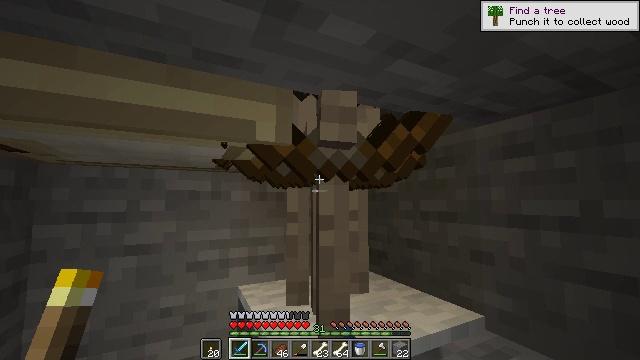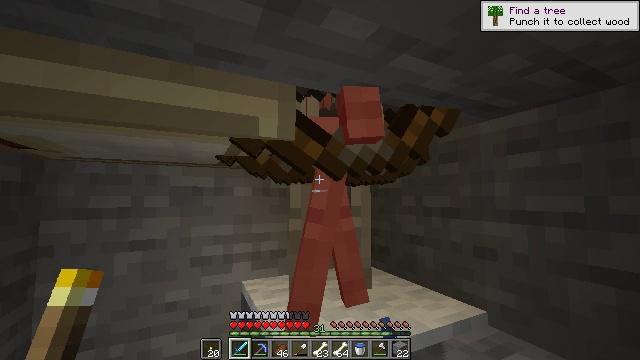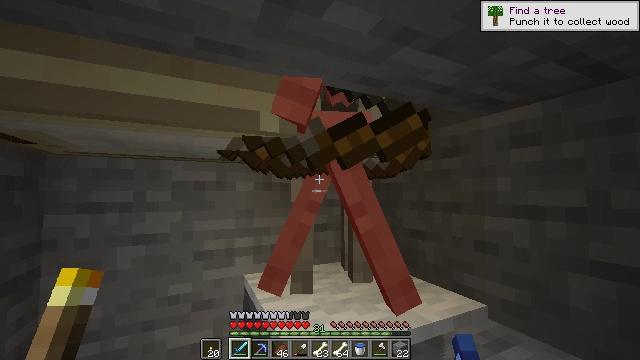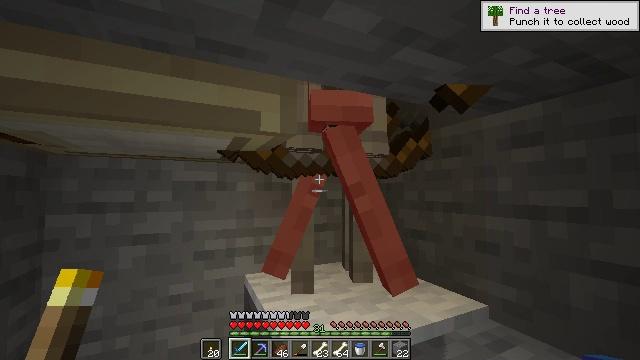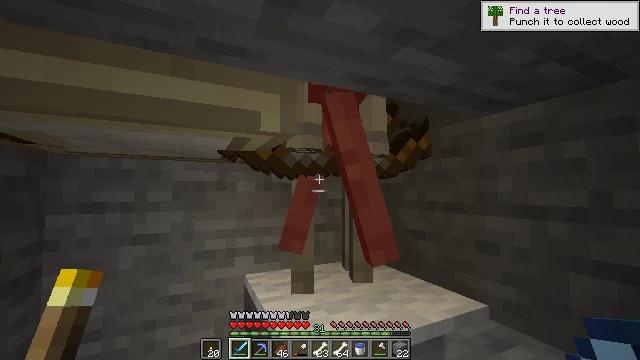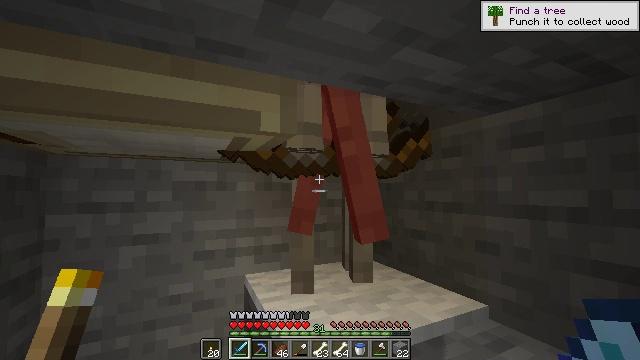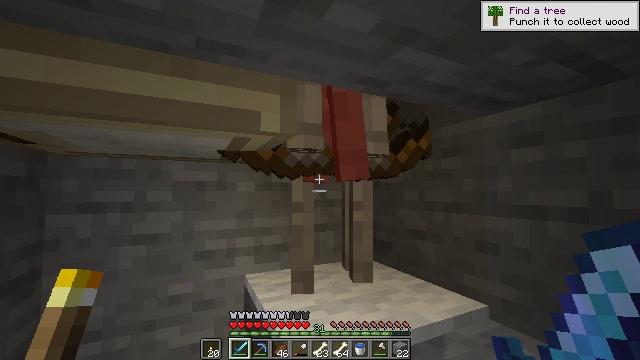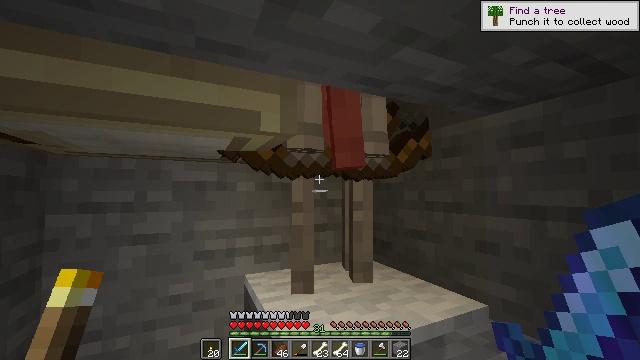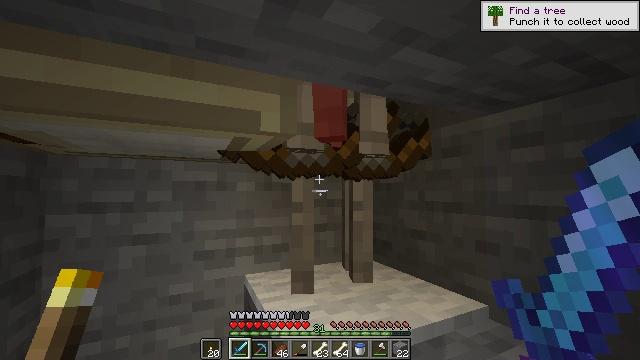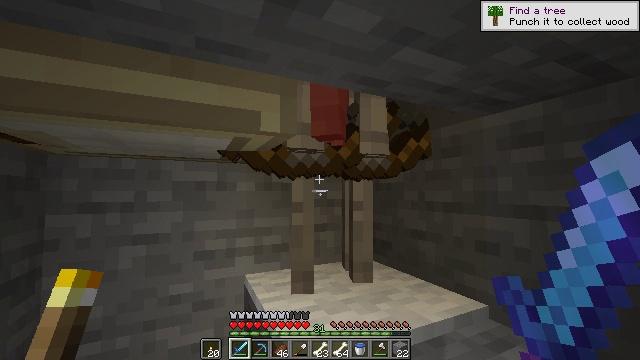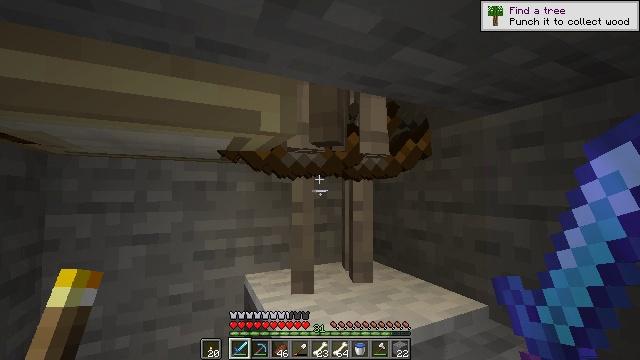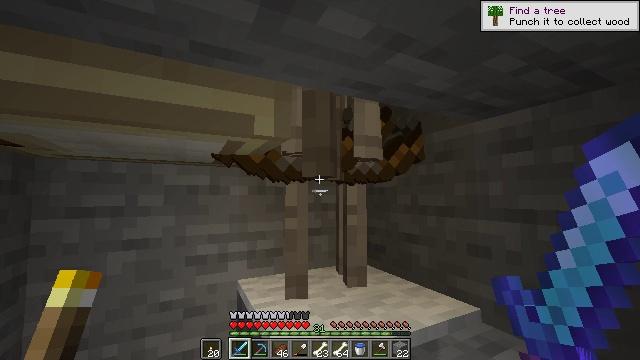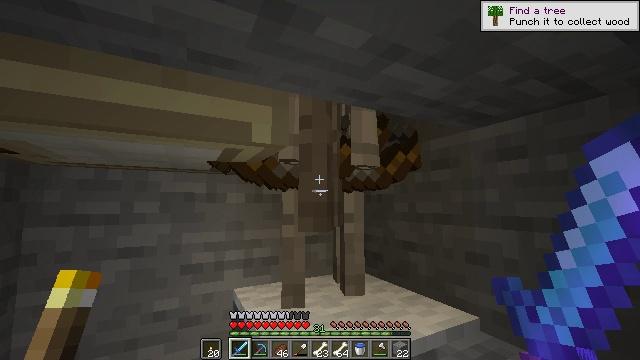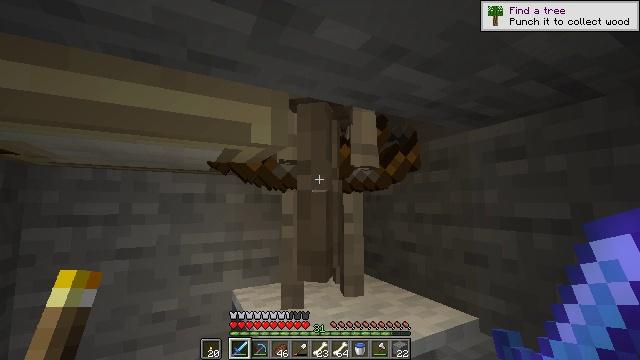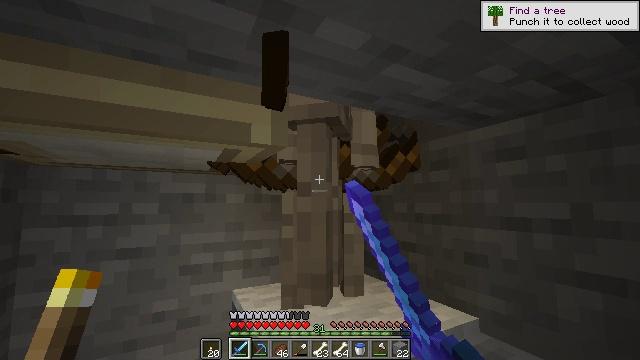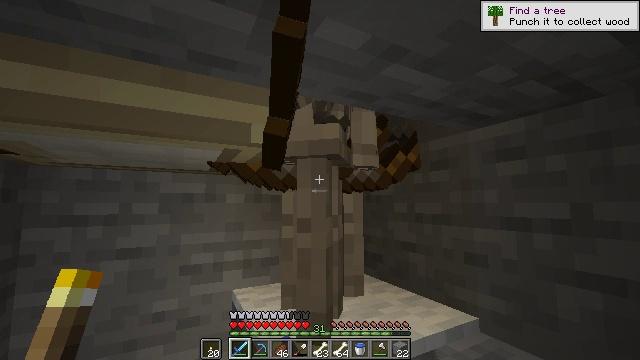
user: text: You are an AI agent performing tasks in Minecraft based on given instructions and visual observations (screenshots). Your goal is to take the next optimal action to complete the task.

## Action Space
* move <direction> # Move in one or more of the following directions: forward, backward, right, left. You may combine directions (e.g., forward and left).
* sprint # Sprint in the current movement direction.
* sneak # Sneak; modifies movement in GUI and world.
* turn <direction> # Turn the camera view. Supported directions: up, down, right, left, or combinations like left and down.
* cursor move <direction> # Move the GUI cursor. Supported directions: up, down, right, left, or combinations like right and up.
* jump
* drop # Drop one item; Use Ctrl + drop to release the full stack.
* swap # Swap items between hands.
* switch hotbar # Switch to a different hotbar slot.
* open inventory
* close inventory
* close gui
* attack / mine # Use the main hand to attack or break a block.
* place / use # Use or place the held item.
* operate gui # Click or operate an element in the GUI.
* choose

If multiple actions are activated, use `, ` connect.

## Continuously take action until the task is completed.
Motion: motion action
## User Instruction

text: Fight a skeleton.
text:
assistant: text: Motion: no_op
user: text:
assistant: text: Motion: turn down
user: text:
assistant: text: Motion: no_op
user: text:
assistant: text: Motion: no_op
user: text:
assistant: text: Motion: no_op
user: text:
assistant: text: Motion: no_op
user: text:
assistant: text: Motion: no_op
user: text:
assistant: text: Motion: no_op
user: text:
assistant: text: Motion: no_op
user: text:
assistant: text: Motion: no_op
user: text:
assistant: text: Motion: turn right
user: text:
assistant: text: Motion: turn up
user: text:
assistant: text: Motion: attack / mine
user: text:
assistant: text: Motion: attack / mine
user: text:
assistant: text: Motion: attack / mine
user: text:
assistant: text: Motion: attack / mine
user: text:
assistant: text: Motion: no_op
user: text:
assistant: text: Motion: no_op
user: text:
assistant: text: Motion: no_op
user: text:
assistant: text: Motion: no_op
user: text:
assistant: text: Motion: no_op
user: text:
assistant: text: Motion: no_op
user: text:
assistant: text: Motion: no_op
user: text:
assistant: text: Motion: no_op
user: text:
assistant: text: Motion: no_op
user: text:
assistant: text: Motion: no_op
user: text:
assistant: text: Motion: no_op
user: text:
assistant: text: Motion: no_op
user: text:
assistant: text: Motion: no_op
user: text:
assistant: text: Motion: no_op